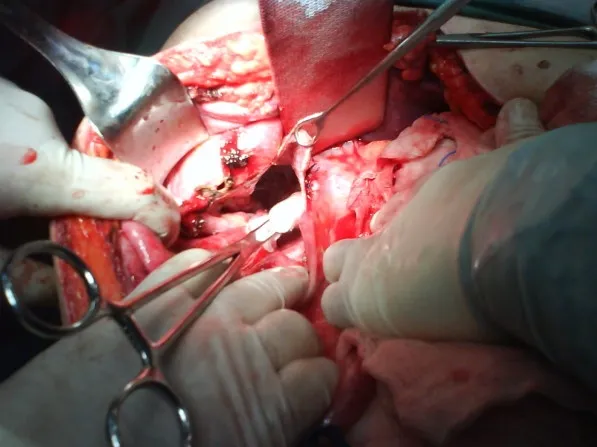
Intraoperative view of the ruptured liver cyst located in the inferior liver surface and adjacent to the gallbladder bed.
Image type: medical_photograph (other_medical_photograph)